Field crop: maize
Growth stage: 1
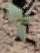
Species: datura